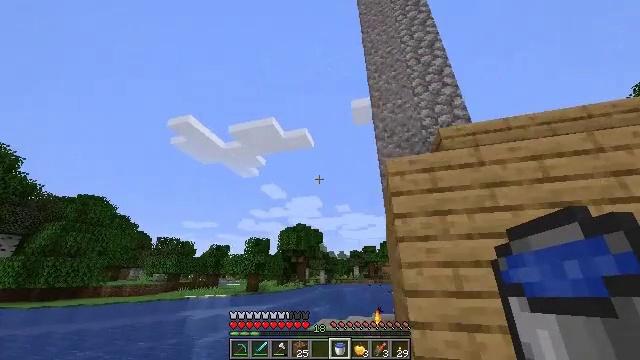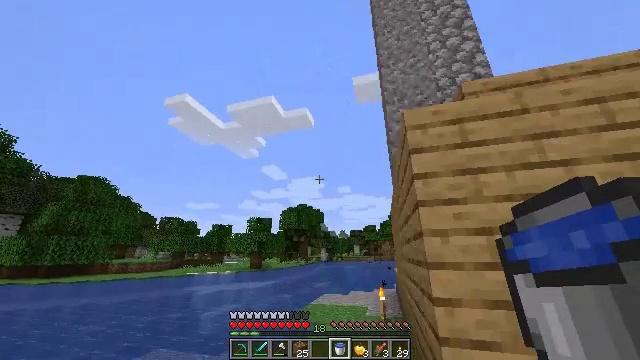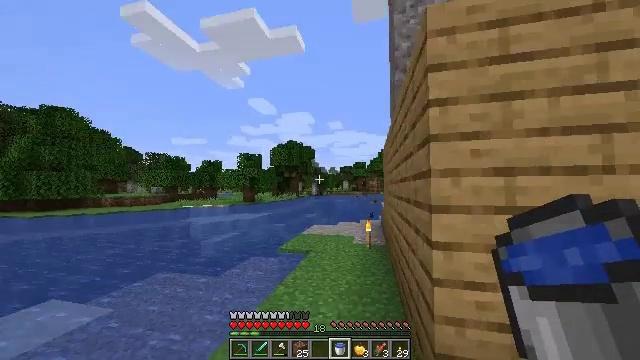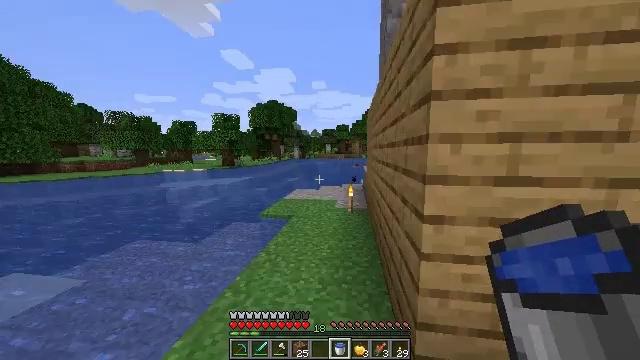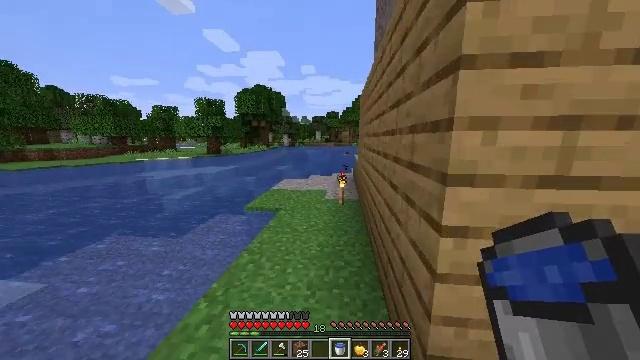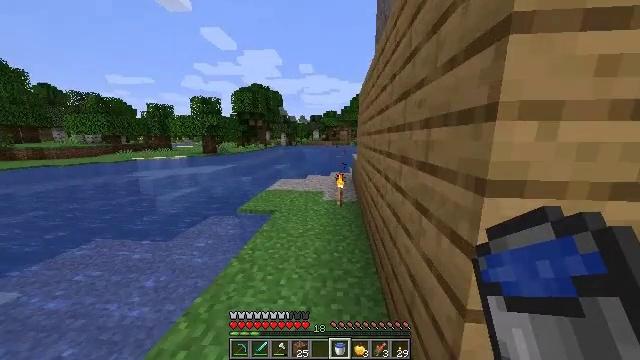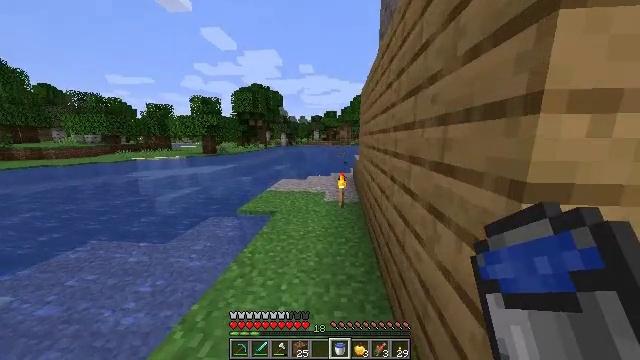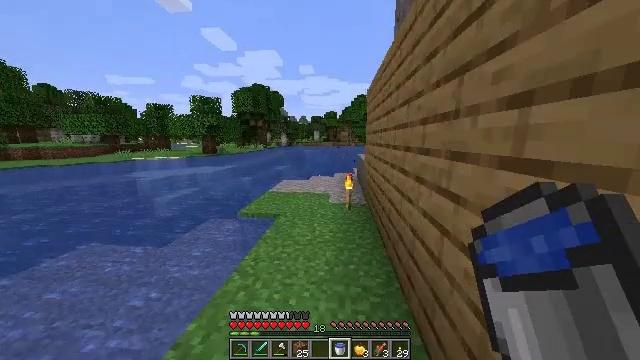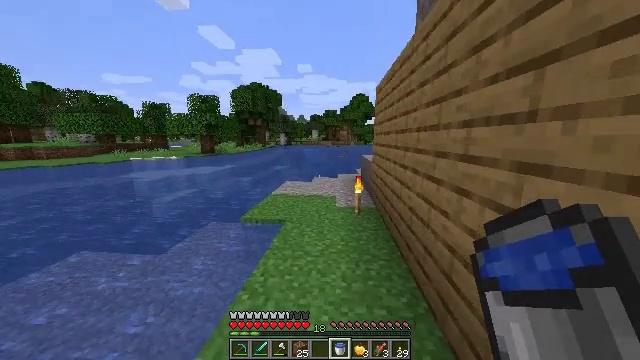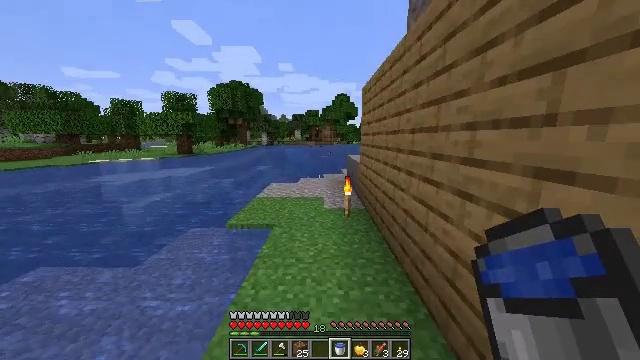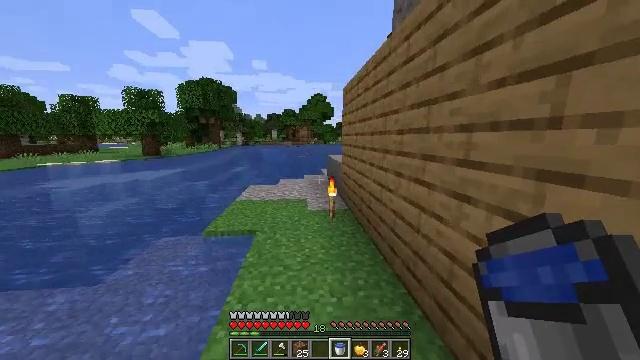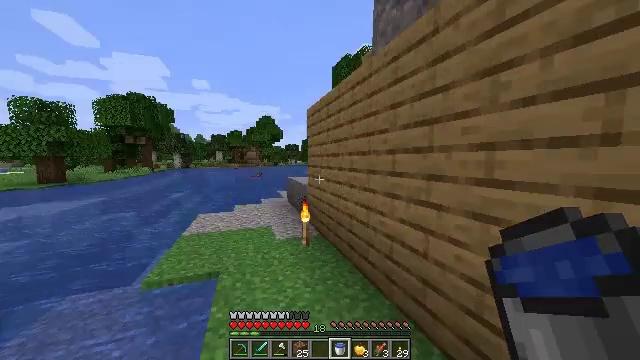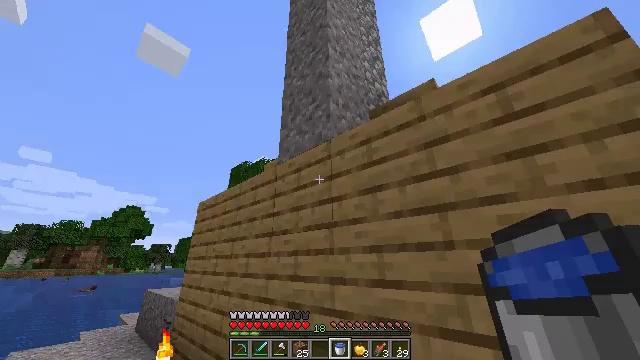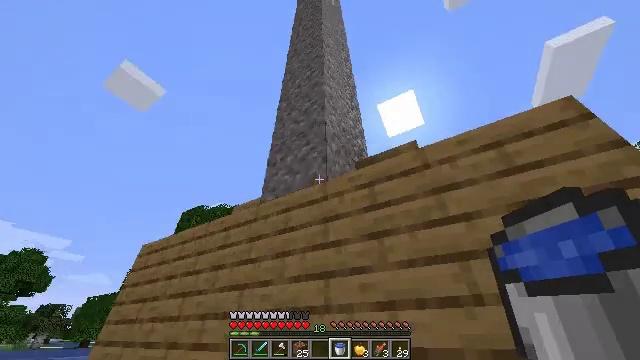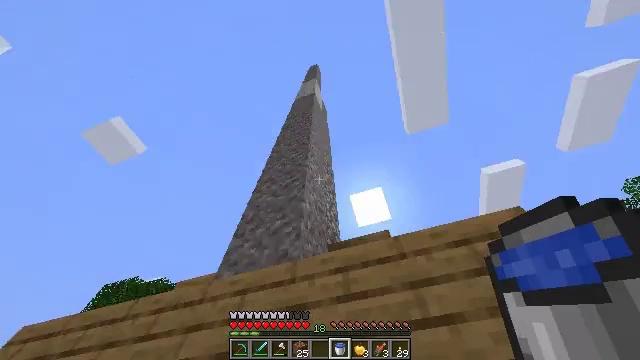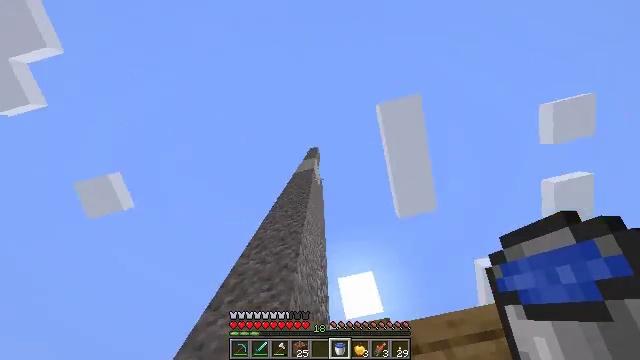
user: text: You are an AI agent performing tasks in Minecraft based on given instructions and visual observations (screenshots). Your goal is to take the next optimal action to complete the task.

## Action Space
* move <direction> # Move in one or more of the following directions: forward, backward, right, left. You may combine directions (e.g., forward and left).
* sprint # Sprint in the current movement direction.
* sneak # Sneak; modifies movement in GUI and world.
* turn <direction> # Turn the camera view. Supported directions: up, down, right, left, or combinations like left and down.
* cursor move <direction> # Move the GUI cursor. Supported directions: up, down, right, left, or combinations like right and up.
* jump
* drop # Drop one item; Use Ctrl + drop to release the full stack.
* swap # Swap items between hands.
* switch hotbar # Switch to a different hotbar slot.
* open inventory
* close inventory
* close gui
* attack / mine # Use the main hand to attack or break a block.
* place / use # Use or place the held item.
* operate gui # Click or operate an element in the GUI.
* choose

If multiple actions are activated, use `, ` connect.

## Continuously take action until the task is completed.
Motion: motion action
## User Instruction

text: Prepare a chest with the crafting table and wooden planks.
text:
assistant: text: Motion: move forward, turn down
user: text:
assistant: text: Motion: move forward, turn right and down
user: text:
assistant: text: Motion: move forward, turn right and down
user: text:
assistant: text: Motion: move forward, turn right and down
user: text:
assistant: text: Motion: move forward
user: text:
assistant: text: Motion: move forward and move left
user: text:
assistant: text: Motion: move forward and move left
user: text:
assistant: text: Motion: move forward and move left
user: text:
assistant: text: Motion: move forward and move left, turn right
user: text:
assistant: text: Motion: move forward and move left, turn right
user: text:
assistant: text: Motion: move forward and move left, turn right and up
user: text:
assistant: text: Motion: move forward and move left, turn right and up
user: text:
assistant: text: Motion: move forward and move left, turn right and up
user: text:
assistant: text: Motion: move forward, turn right and up
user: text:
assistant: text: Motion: move forward, turn right and up
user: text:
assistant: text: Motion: turn right and up
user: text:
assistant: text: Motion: no_op
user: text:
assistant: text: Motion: no_op
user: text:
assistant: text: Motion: no_op
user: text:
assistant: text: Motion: move forward
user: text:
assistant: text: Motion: move forward
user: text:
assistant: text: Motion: move forward
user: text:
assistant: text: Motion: move forward
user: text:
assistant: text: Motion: move forward, turn left and up
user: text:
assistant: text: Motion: move forward, turn left and up
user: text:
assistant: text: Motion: no_op
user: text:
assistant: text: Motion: no_op
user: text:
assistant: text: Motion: jump
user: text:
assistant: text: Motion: turn left, jump
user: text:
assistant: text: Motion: turn left and down, jump